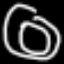
Label: donut